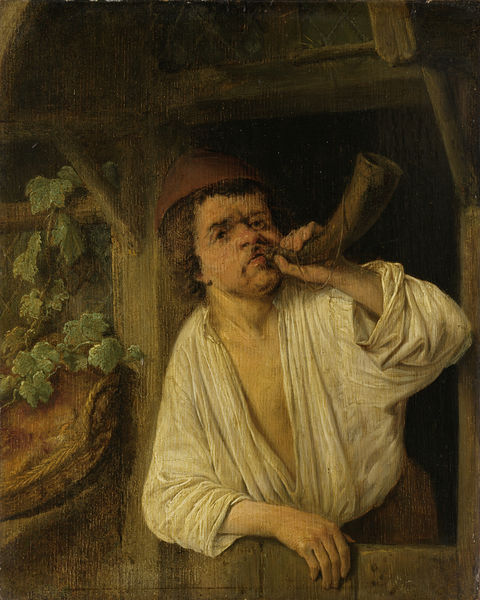
Titel: Een bakker blazend op zijn hoorn
Künstler: Adriaen van Ostade
Standort: Amsterdam
Institution: Rijksmuseum
Schlagwörter: blätter, gemälde, hand, kopf, laub, mann, weiß, fenster, finger, holz, hut, mund, nase, tür, haus, malerei, bart, hemd, kappe, kneipe, mütze, schnurrbart, wand, augen, barock, mensch, horn, portrait, ast, hütte, haare, blatt, kinn, locken, ranken, trauben, kopfbedeckung, lehnen, wein, korb, balken, durchgang, stube, oberkörper, bauer, eingang, ranke, efeu, holzhütte, ausgang, weinlaub, säufer, trinker, holzhaus, weinranke, fesnter, schlauch, händer, bläser, taverne, trinkschlauch